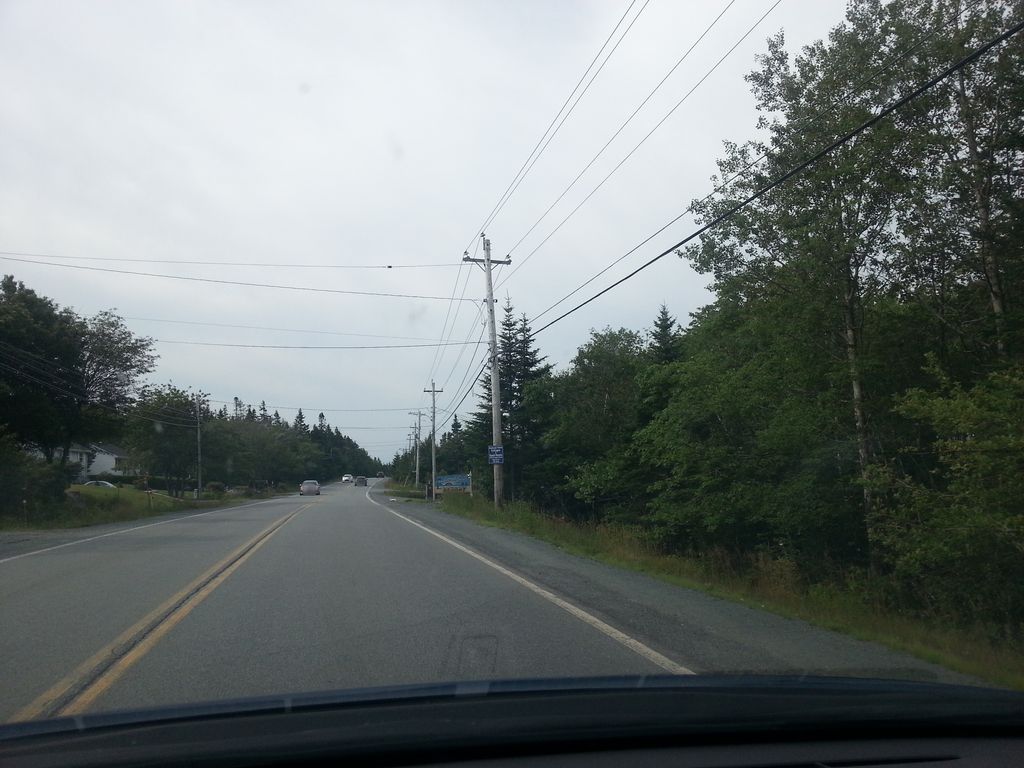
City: halifax